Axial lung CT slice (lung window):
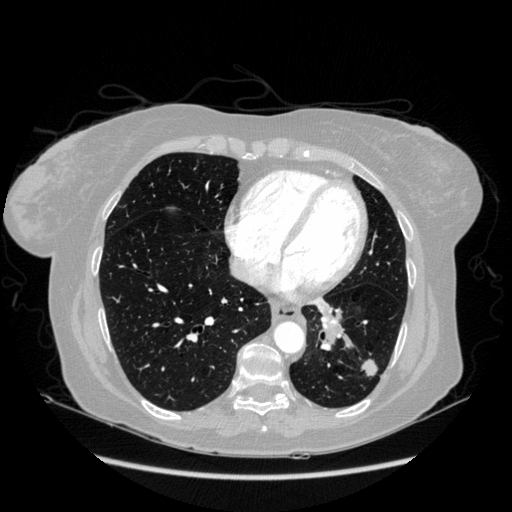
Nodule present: yes
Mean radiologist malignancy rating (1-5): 4.5